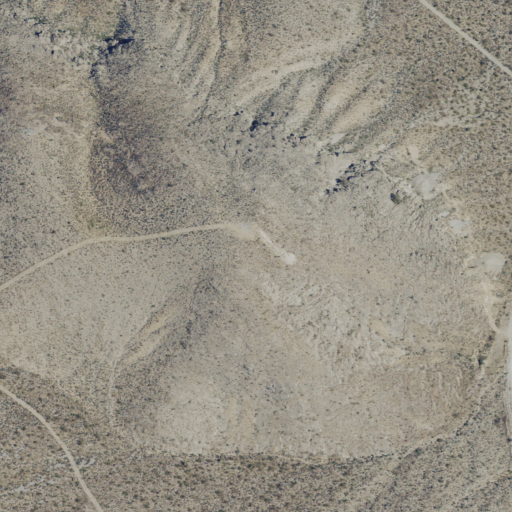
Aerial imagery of mountain in California named Round Mountain containing barren land, shrub, medium intensity development, low intensity development, high intensity development, and open development